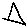
Label: triangle